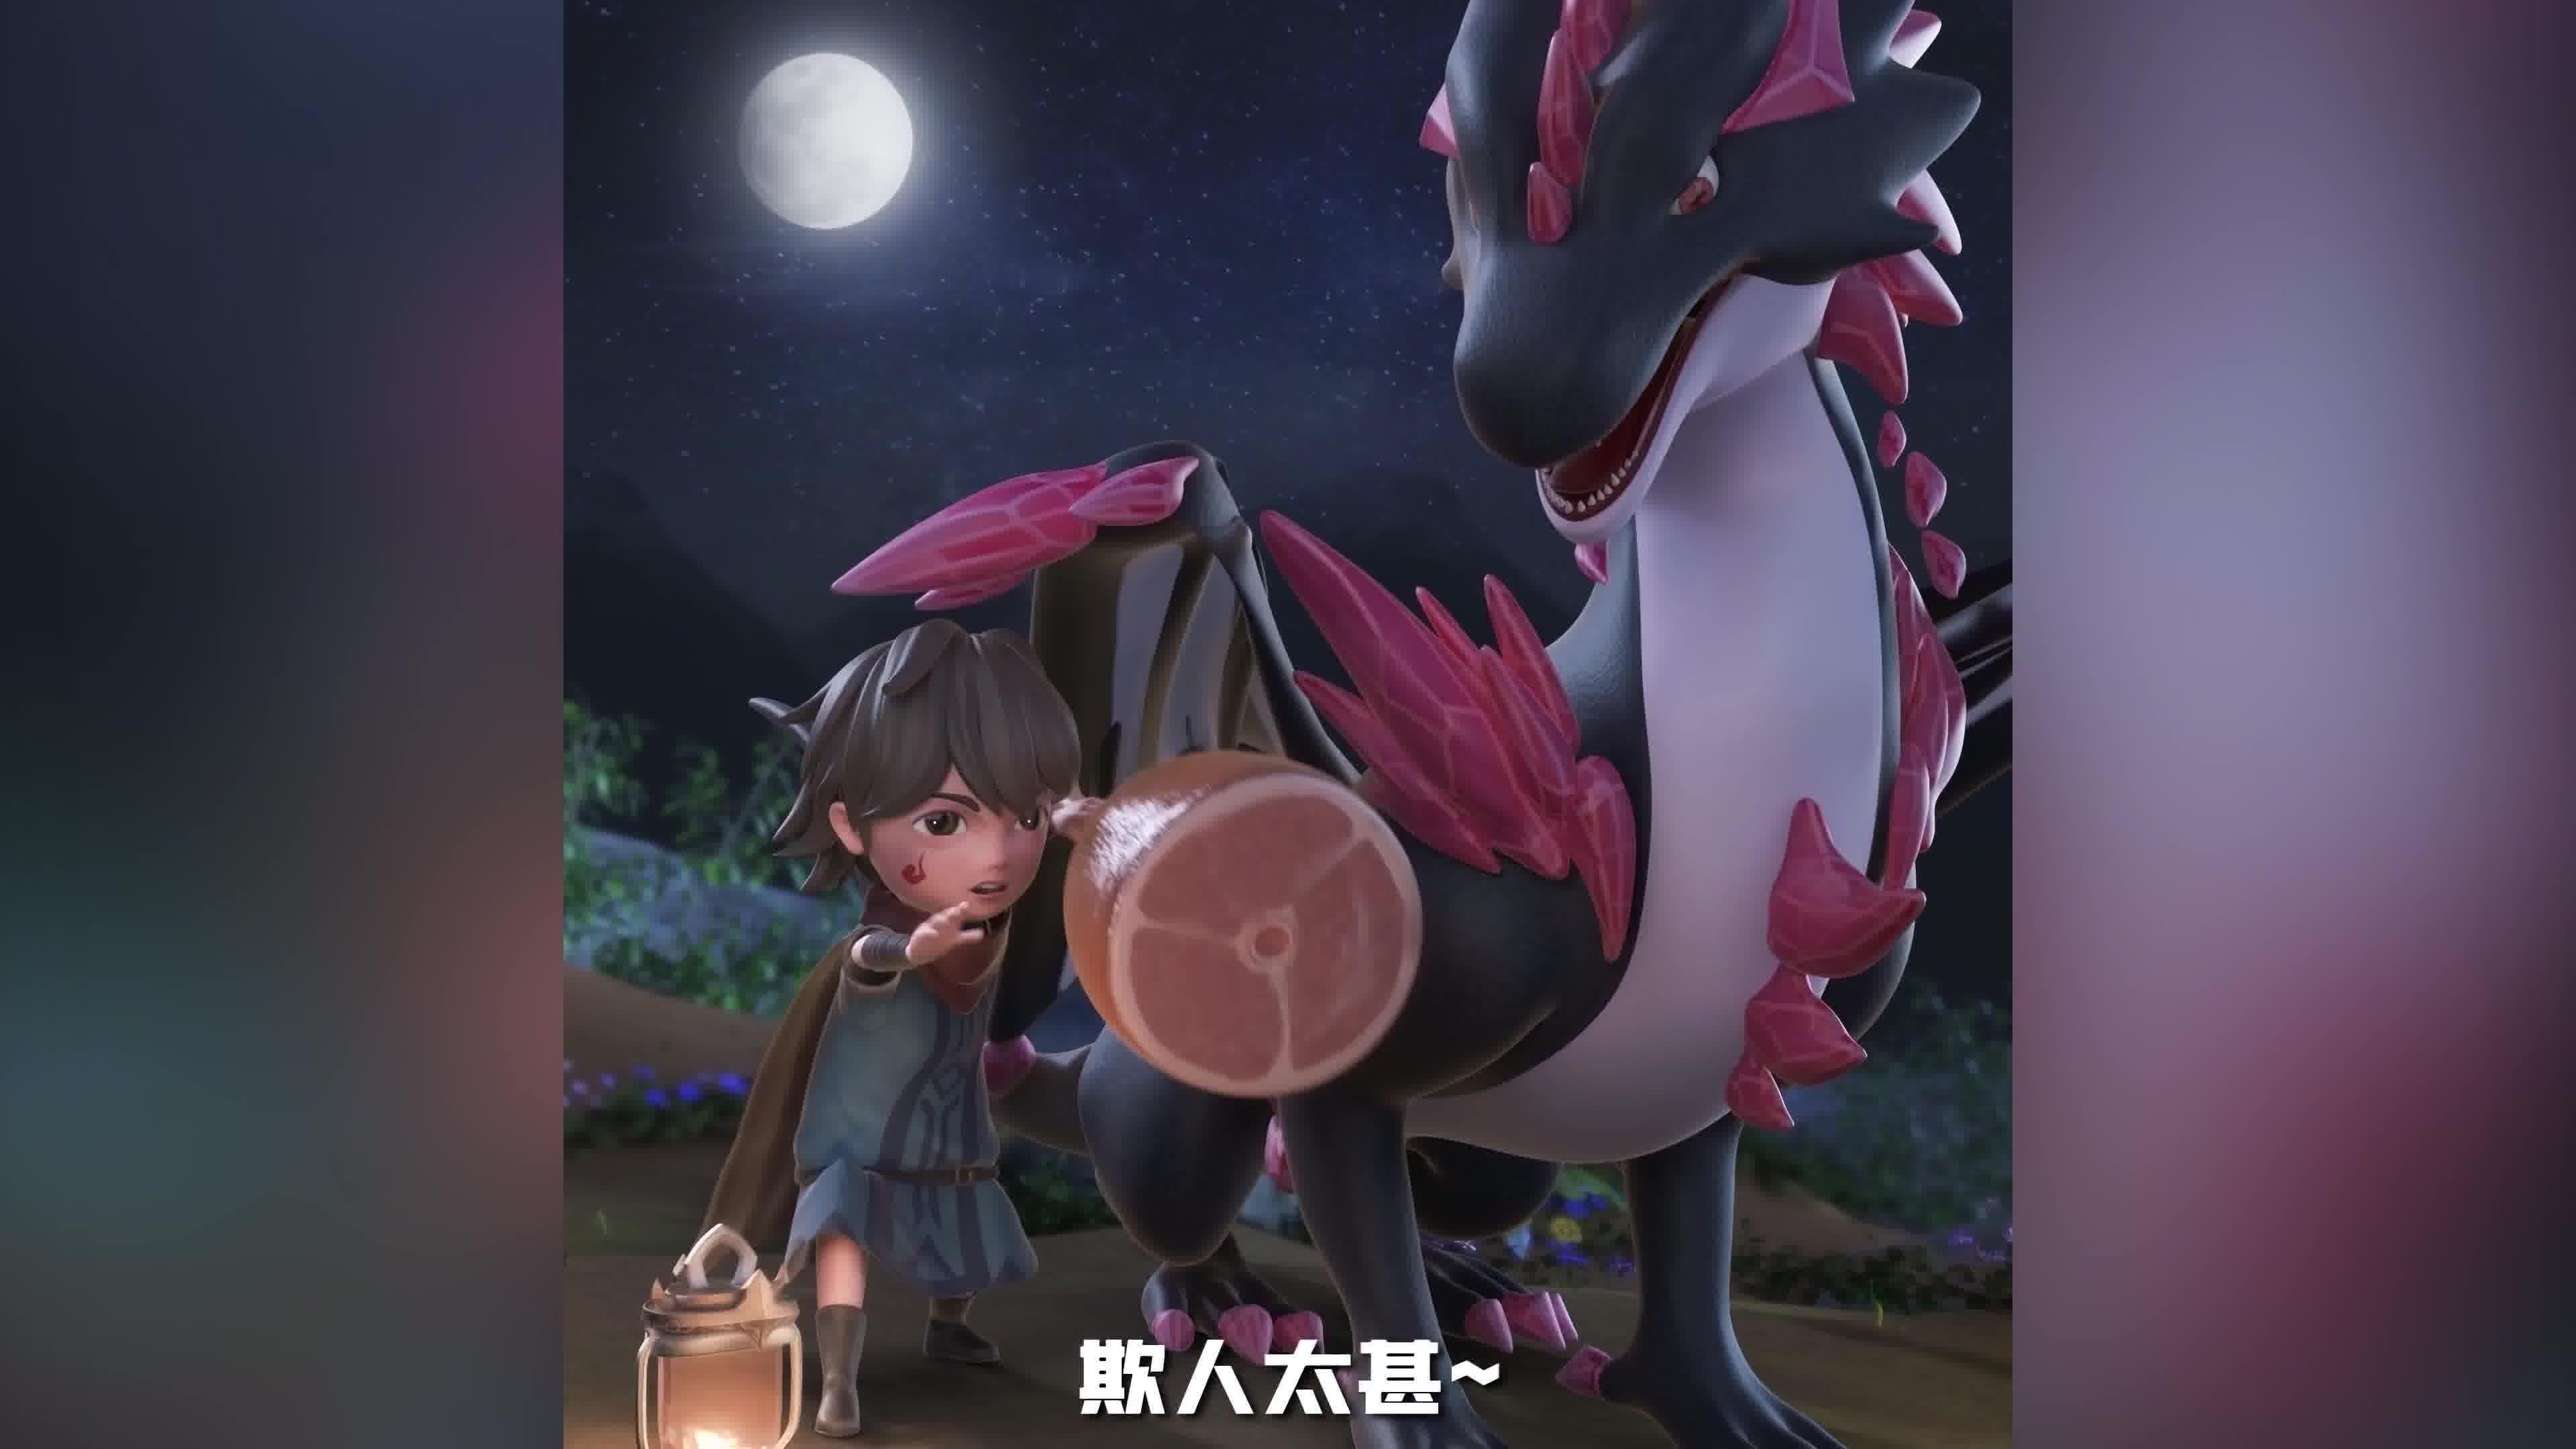
Label: nailong